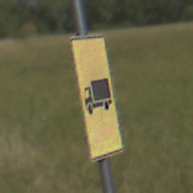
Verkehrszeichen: KFZZulaessigeGesamtmasse3Komma5TOhnePfeilsymbol
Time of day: Midday
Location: Outdoor (Nature)
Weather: Clear
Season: NotSpecified
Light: Natural